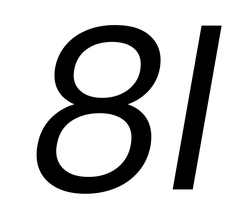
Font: Poppins-Italic